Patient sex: F
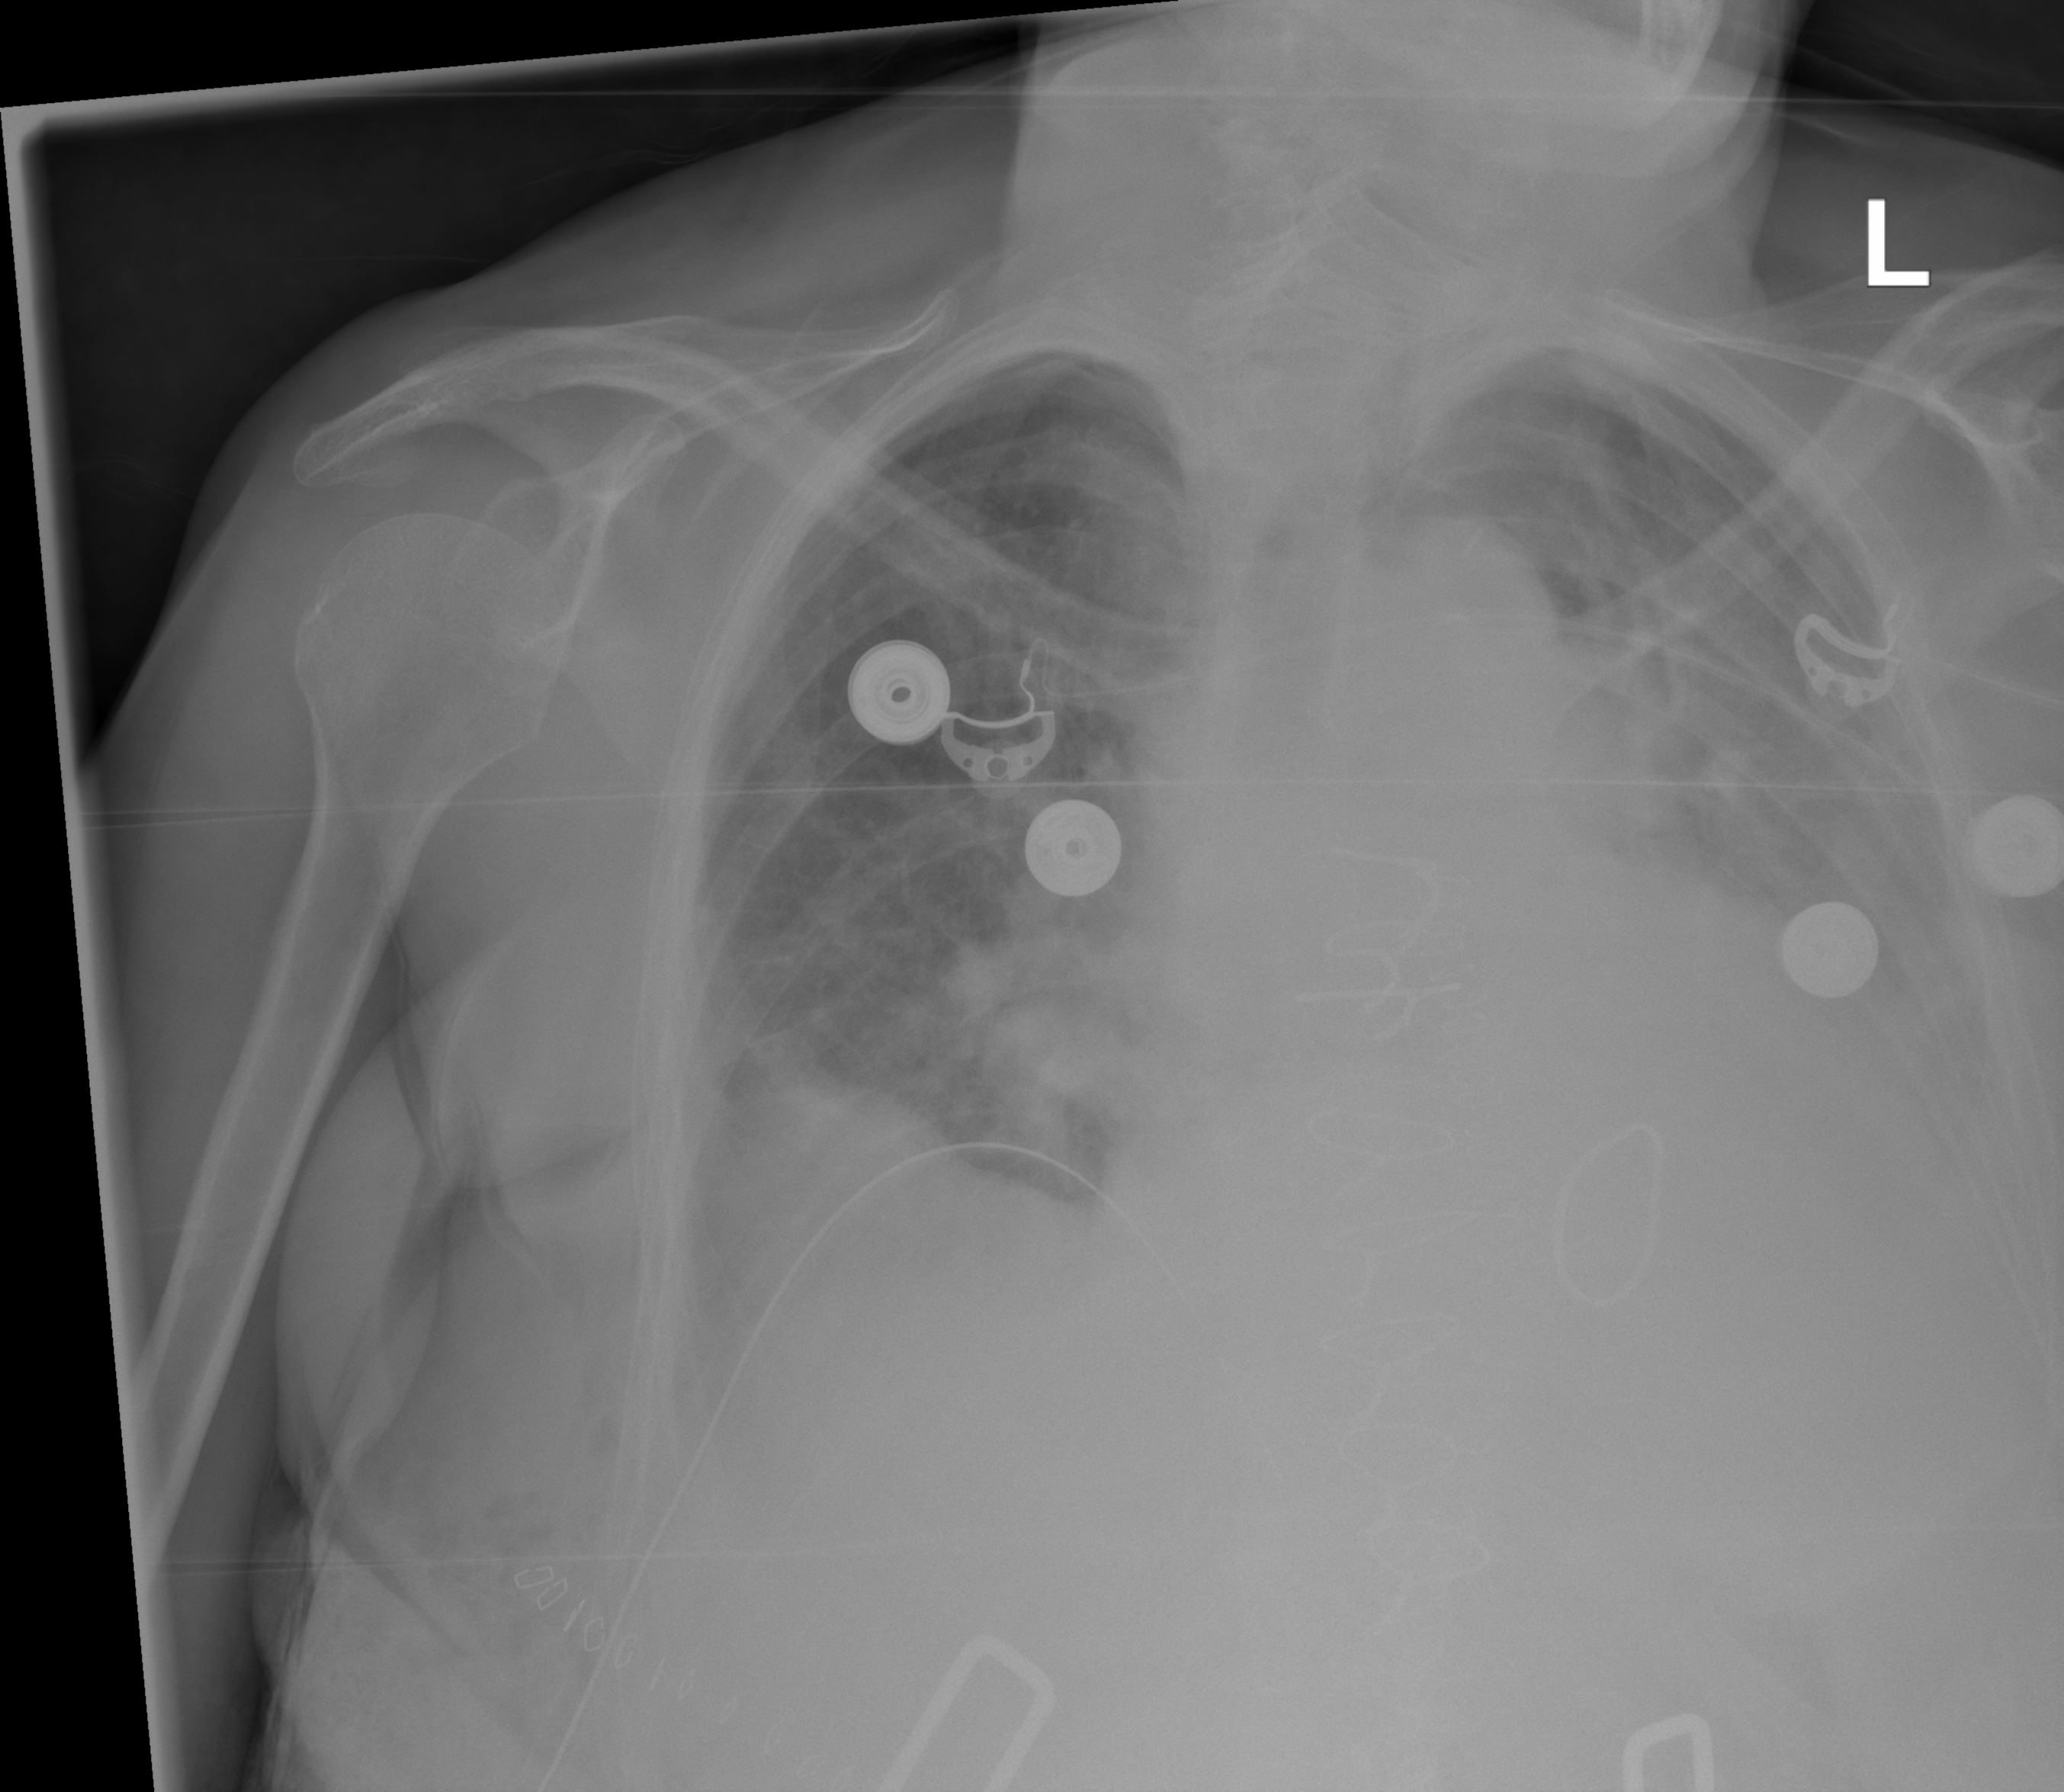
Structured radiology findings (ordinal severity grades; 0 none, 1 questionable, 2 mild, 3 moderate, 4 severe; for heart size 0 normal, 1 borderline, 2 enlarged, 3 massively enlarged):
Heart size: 2
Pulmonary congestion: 2
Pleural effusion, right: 3
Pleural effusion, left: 3
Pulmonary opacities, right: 2
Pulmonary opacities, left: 0
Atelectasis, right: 2
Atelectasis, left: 2